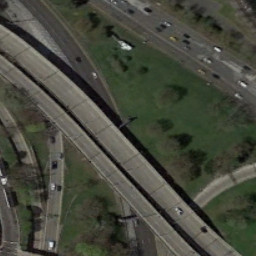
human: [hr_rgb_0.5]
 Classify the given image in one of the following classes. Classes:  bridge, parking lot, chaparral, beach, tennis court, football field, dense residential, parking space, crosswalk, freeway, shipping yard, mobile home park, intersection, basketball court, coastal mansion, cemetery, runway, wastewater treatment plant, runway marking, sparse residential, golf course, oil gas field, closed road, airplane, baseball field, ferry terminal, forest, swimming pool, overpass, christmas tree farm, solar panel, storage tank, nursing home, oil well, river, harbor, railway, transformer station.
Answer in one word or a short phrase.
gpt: overpass